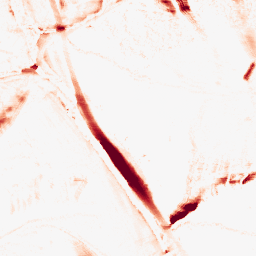
Category: morphological
Decomposition family: morphological_ellipse
Decomposition parameters: operation: opening
width: 10
height: 30
Upsampling method: regularized
Upsampling parameters: scale: 4
lambda_reg: 0.01
Upsampling scale: 4